七年级 · 画法几何学
如图所示, 已知 $O N \perp a, O M \perp a$, 所以 $O M$ 与 $O N$ 重合的理由是 ( )

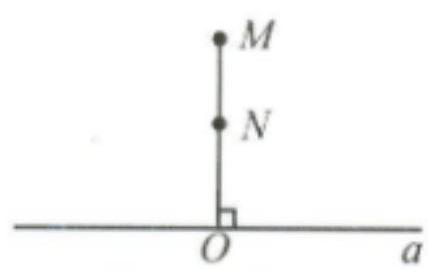
过两点只有一条直线

B. 在同一平面内, 经过一点有且只有一条直线垂直于已知直线

C. 在同一平面内, 过一点只能作一条垂线

D. 垂线段最短

第 II 卷（非选择题）
答案: B